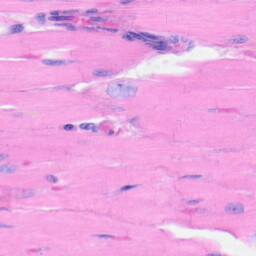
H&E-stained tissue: Heart